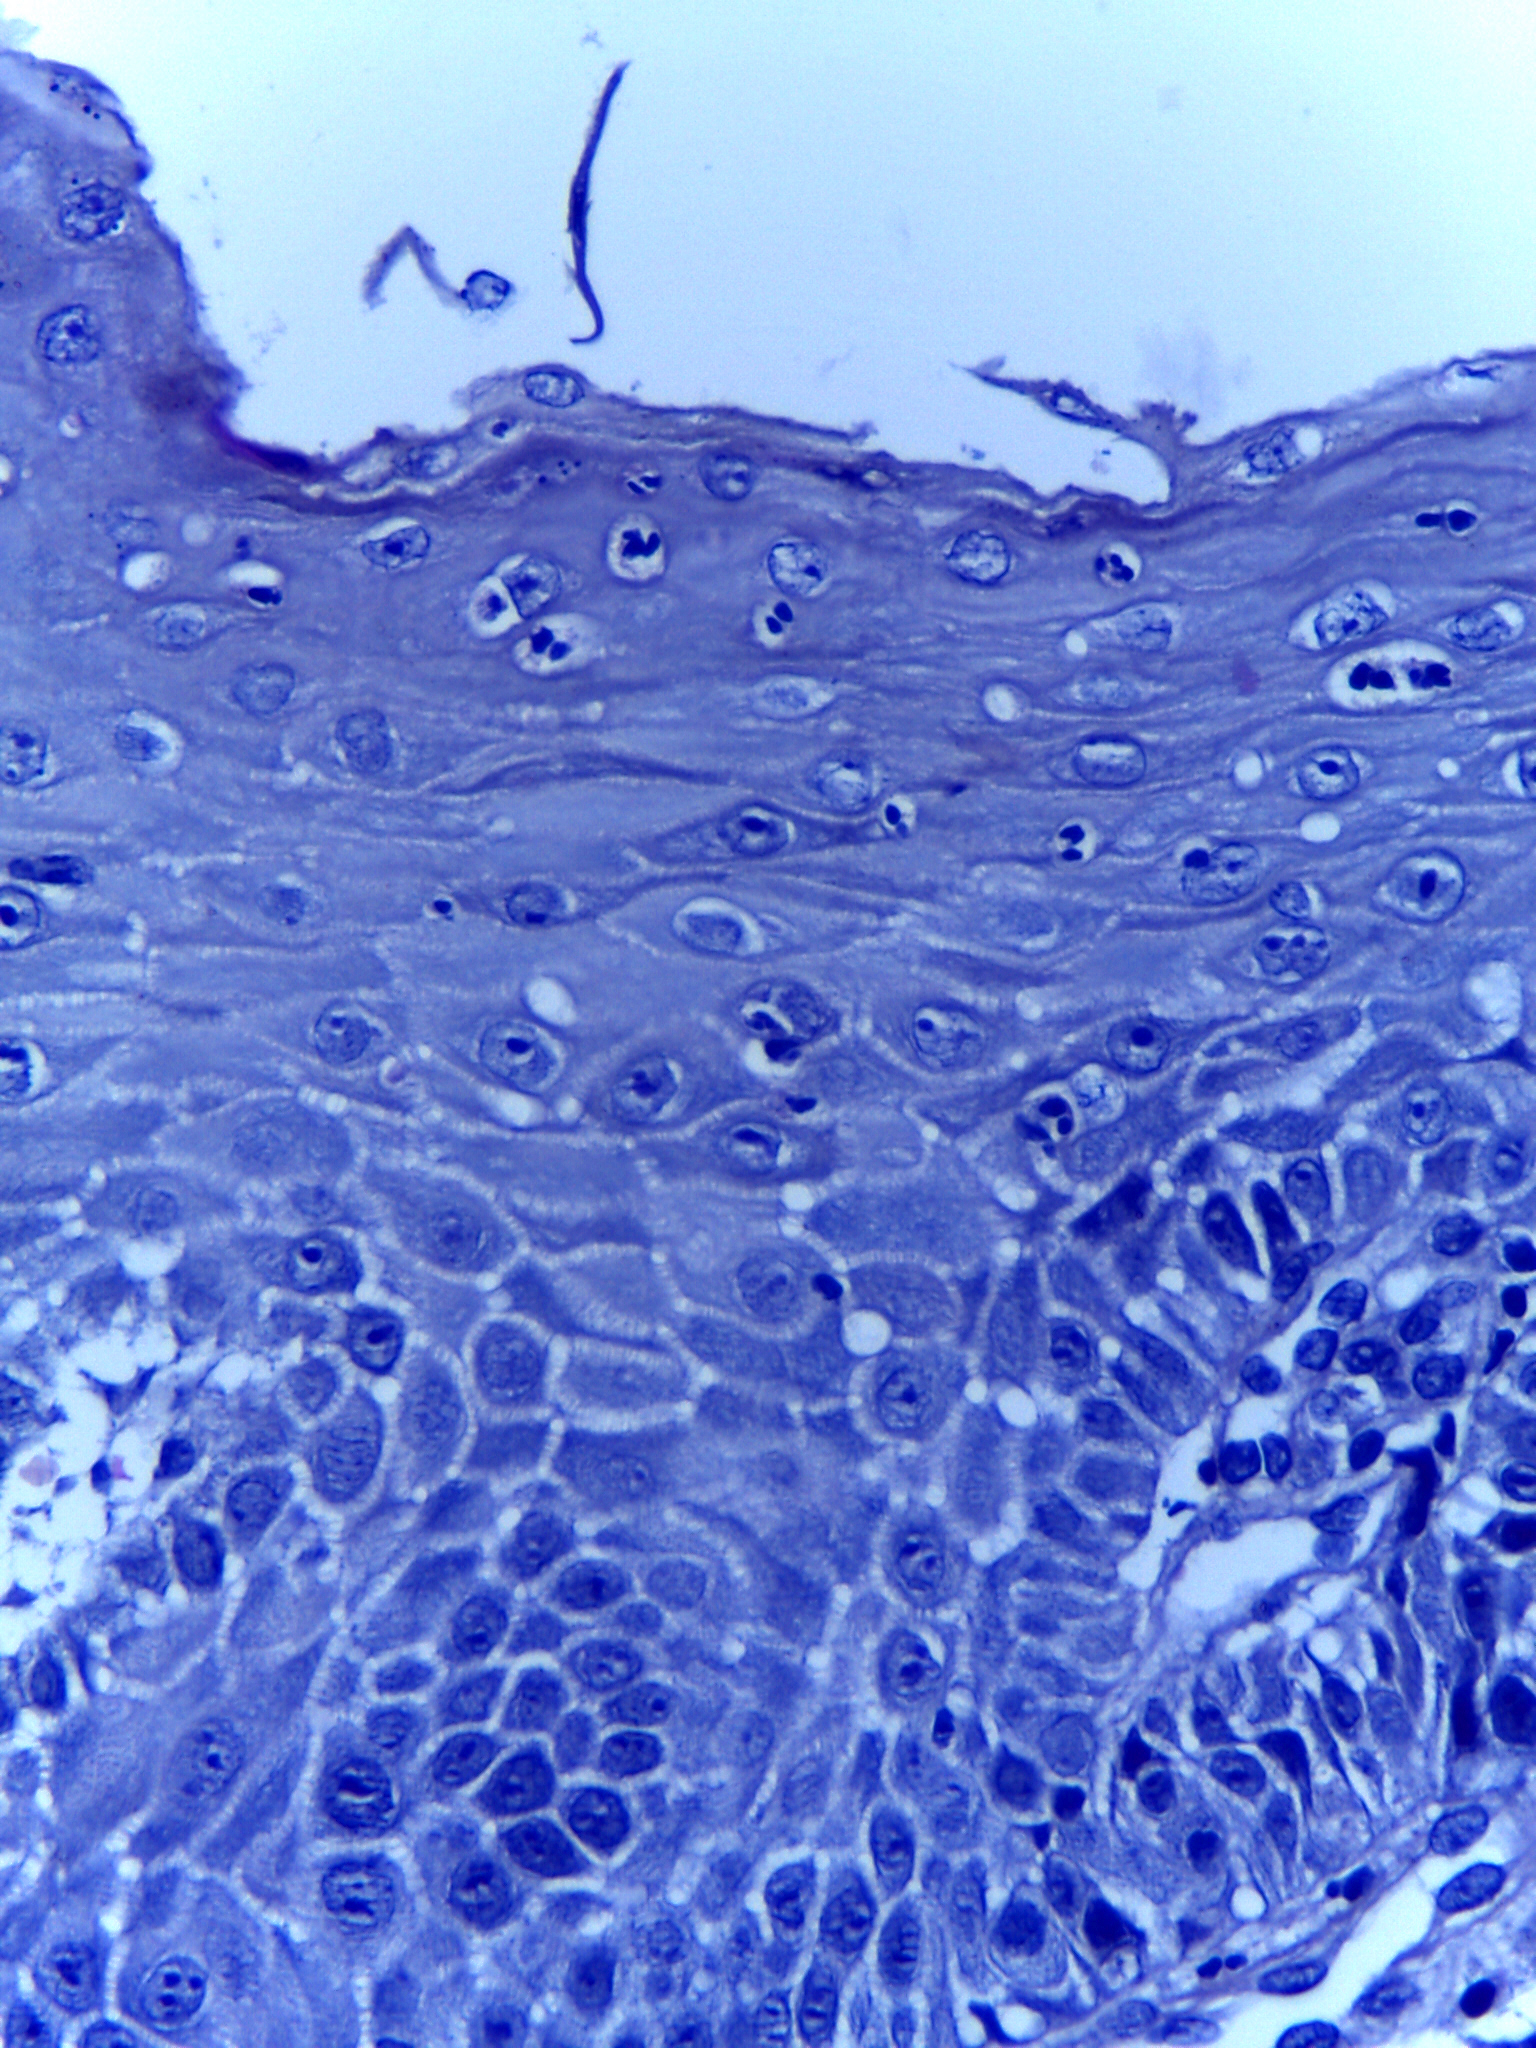
Diagnosis: OSCC